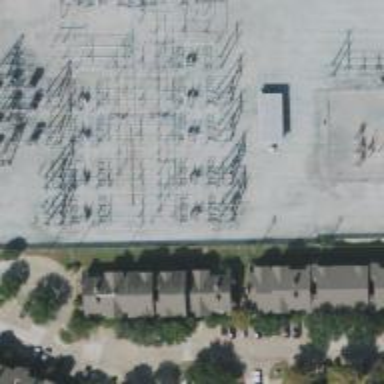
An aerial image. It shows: Switch used for power control.